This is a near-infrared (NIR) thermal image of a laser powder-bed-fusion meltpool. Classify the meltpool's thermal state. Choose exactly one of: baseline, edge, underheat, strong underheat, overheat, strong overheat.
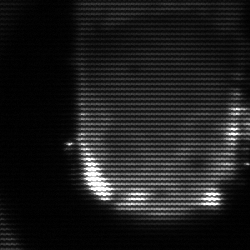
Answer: baseline